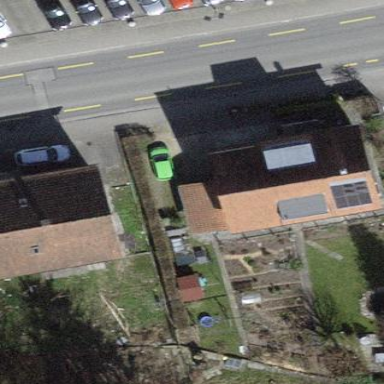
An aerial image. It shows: Building with tiled roof.